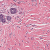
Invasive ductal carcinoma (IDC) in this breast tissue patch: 0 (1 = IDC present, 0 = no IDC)